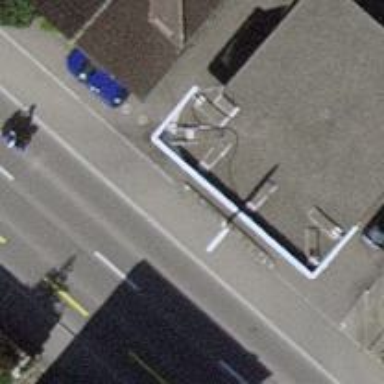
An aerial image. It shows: Surveillance object is present in the image.